Question: I recently downloaded an app from the market called WunderList and it has this neat effect on a Edit Text for transparency

I am trying to recreating the same effect for one of my applications but I am not really getting anywhere. I initially thought it is just transparency but I was wrong. Now I have put an image with shadow as the EditText's BG an trying to set it's alpha. I am not sure If I am on the right path. I would appreciate any guidance on this.
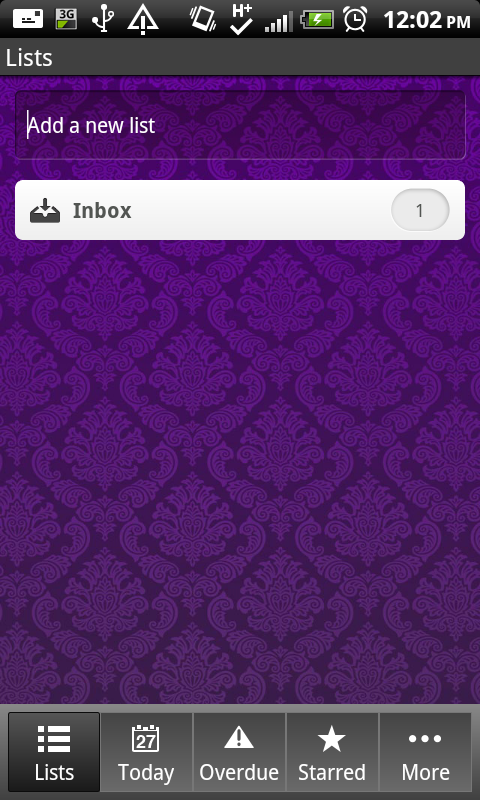
Answer: I got this done through a custom 9patch image. Here's a sample result.

It's not close but I am getting closer.